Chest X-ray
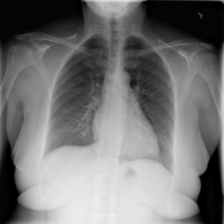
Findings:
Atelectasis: negative
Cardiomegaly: negative
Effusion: negative
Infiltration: negative
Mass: negative
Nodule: negative
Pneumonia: negative
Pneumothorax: negative
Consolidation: negative
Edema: negative
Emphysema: negative
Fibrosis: negative
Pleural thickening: negative
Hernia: negative